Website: bh-photo
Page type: customer-info-address
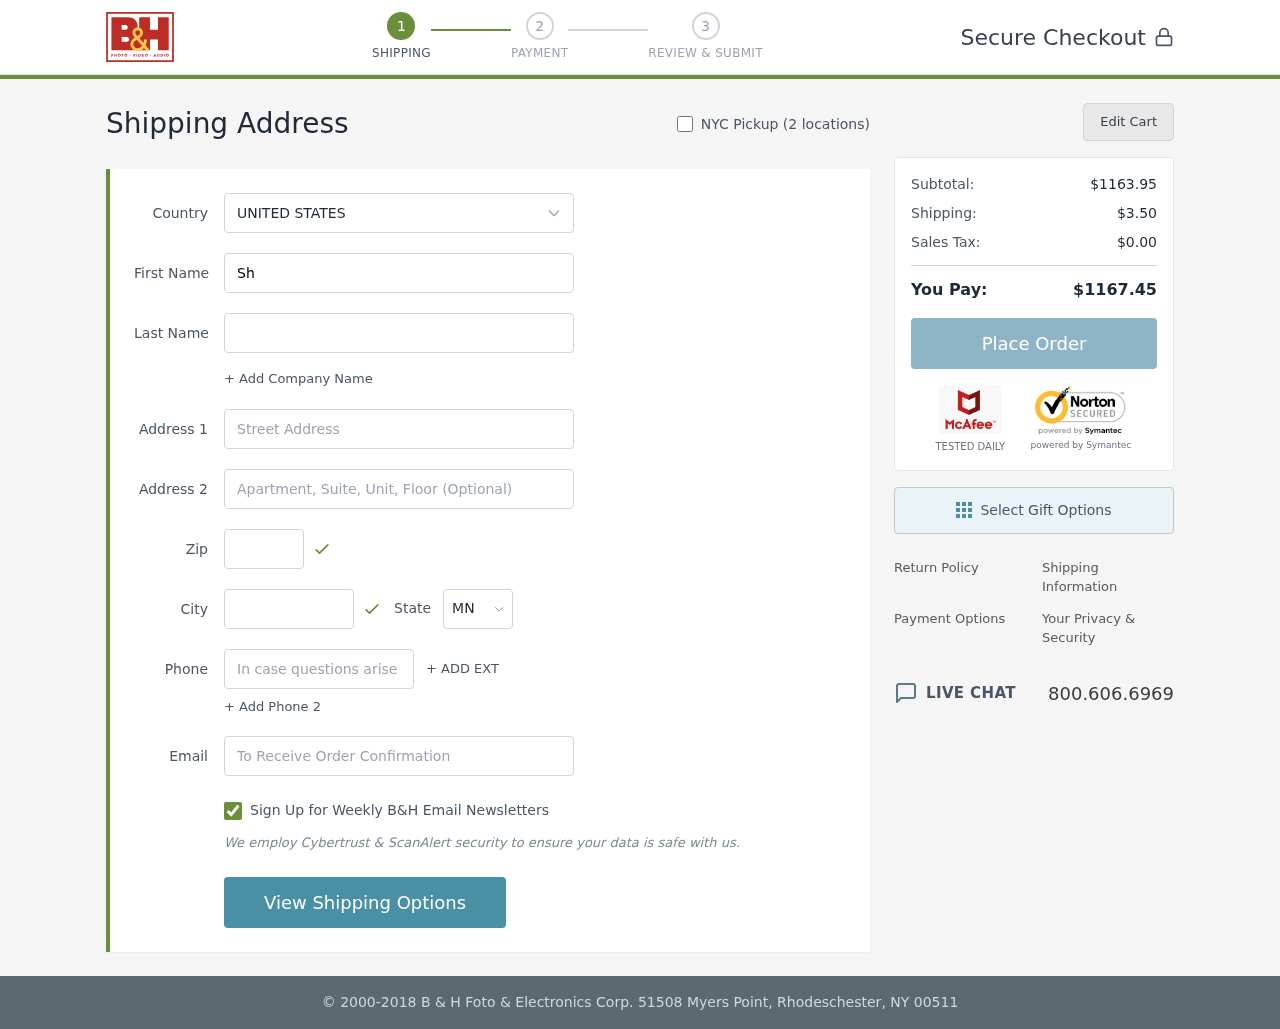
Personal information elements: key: PII_CITY
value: Jeannefurt
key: PII_COUNTRY
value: United States
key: PII_EMAIL
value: sramirez@yahoo.com
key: PII_FIRSTNAME
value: Sheila
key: PII_LASTNAME
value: Ramirez
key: PII_PHONE
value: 7408207799
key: PII_POSTCODE
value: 41975
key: PII_STATE_ABBR
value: MN
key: PII_STREET
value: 8096 Lisa Squares
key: PII_STREET2
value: Suite 916
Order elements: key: ORDER_SUBTOTAL
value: $1163.95
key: ORDER_SHIPPING_COST
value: $3.50
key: ORDER_TAX
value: $0.00
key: ORDER_TOTAL
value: $1167.45